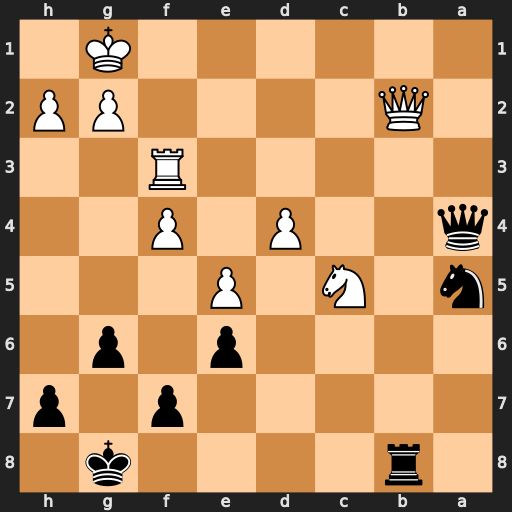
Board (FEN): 1r4k1/5p1p/4p1p1/n1N1P3/q2P1P2/5R2/1Q4PP/6K1
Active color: b
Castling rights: -
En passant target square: -
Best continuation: Qd1+ Rf1 Qxf1+ Kxf1 Rxb2